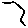
Label: hexagon